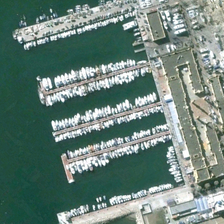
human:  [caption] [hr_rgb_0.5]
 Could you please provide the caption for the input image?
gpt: many boats are in a port near several buildings .

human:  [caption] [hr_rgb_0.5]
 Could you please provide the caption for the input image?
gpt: many boats are in a port near several buildings .

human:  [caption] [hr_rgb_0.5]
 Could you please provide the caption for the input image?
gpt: many boats are in a port near several buildings .

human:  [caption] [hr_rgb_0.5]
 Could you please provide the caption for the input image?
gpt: many boats are in a port near several buildings .

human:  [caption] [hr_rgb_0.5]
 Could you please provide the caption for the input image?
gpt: many boats are in a port near several buildings .